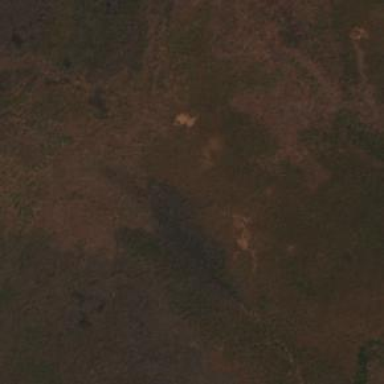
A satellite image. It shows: Bog wetland with bare ground cover.